Question: I have used the following code to extract data from List, when I tried using below code I got 'IndexOutOfBoundsException',
what is the reason for this, can anyone help me to stop the issue
'''
for (int k = 0; k < extraItemEntityArray.length(); k++) {
JSONObject objectE = extraItemEntityArray
.getJSONObject(k);
if ((objectE.getString("Description")) != null
&& (objectE.getString("Type"))
.equals("E")) {
topDescription.add(objectE
.getString("Description"));
resultTopping.add(topDescription.get(k)); //exception occurs here
}
}
'''
exception screen shot

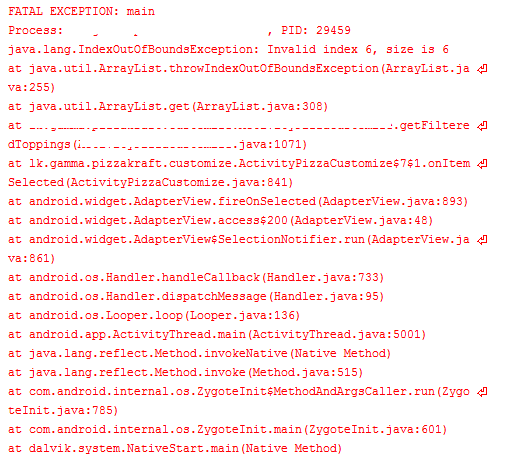
Answer: The cause of exception is clear: you're trying to get the element with index which is greater than the list's size. Second, the error arises when the code inside the 'if' block wasn't executed for at least one time, in this case 'k' becomes greater than the 'resultTopping' size, resulting in the 'ArrayOutOfBoundsException'.
Probably the easiest way to rewrite your 'if' statement and get rid of exception is this:
'''
if ((objectE.getString("Description")) != null && (objectE.getString("Type")).equals("E")) {
final String desc = objectE.getString("Description");
topDescription.add(desc);
resultTopping.add(desc);
}
'''